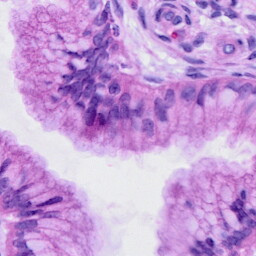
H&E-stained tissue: Cervix